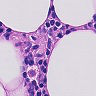
Metastatic tissue present: no